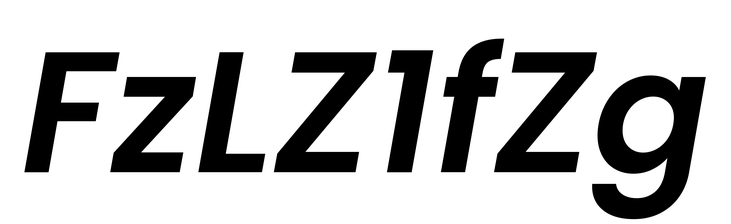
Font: Poppins-SemiBoldItalic